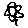
Label: flower